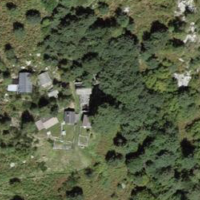
EUNIS habitat code: 32
Species observed at this site:
Omocestus rufipes